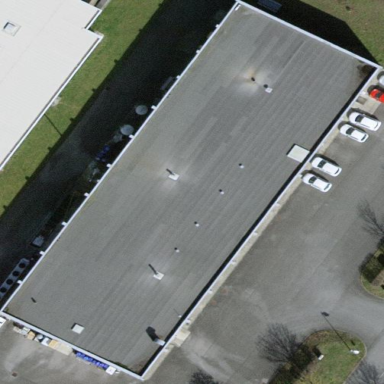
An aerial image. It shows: Commercial building.